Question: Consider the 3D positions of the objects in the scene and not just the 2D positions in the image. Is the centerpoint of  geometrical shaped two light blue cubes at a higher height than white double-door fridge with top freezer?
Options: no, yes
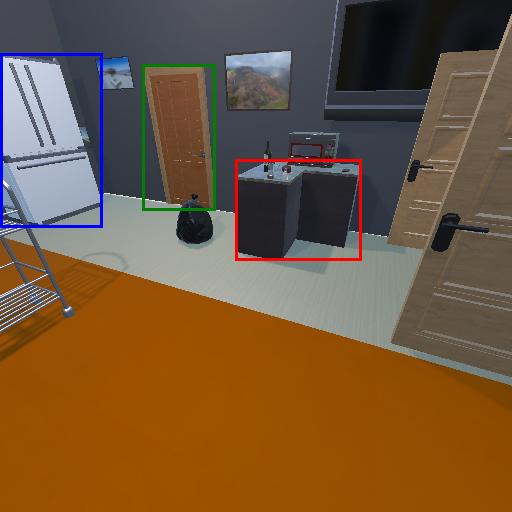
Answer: no